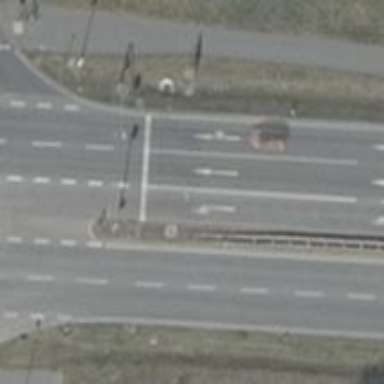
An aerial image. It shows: Road with traffic signals controlling the flow of traffic.